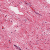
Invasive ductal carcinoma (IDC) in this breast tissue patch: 0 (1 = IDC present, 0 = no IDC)